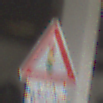
Verkehrszeichen: Lichtzeichenanlage
Zusatzzeichen unten: ZeitangabenMitBeschraenkungAufWochentage4
Umgebung: Roofed, Urban
Tageszeit: Midday
Wetter: Overcast
Licht: Artificial
Jahreszeit: NotSpecified
Kontrast: MediumContrast